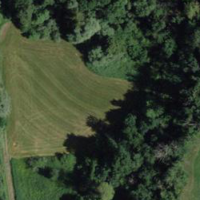
EUNIS habitat code: 44
Species observed at this site:
Lysimachia vulgaris